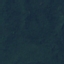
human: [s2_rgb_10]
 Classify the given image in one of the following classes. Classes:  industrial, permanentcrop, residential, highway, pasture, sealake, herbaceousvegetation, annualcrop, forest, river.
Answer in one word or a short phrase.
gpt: Forest